Question: All, I am a nerd in Bootstrap. After I was reading the <URL>, I start to do some experiment in jsfiddle. What I have done so far is
'''
<div class="row">
<div class="span9">
Level 1 column
<div class="row">
<div class="span6">Level 2</div>
<div class="span3">Level 2</div>
</div>
</div>
</div>
'''
jsfiddle link is :<URL>.
please help to review it. seems I didn't get it in the right way. Because the right result is kind like the picture below. I don't know if i missed something . Could someone please help me ?thanks.

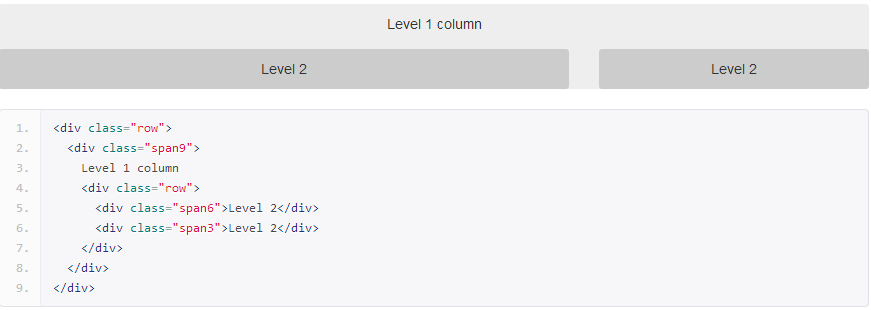
Answer: here's what you're looking for I think:
<URL>
'''
<div class="container">
<div class="row show-grid">
<div class="span9">
Level 1 column
<div class="row show-grid">
<div class="span6">Level 2</div>
<div class="span3">Level 2</div>
</div>
</div>
</div>
</div>
'''
I added in a link to the docs.css from Bootstrap which gives it the styling you were looking for.
l also added a div with the class of container around your code and added in the .show-grid class to the rows.